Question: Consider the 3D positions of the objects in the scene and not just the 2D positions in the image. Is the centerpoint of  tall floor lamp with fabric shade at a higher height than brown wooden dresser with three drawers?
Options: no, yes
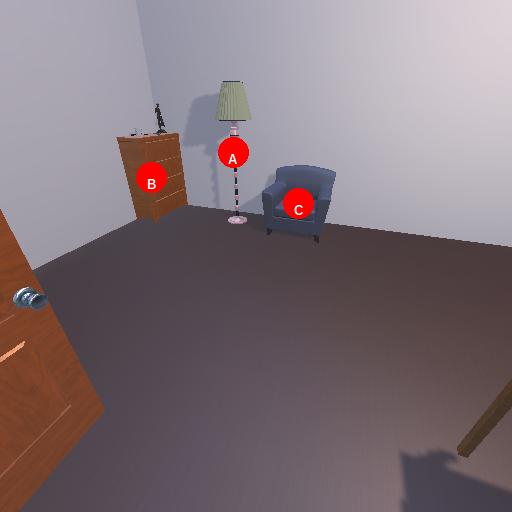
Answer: no